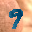
Label: 9